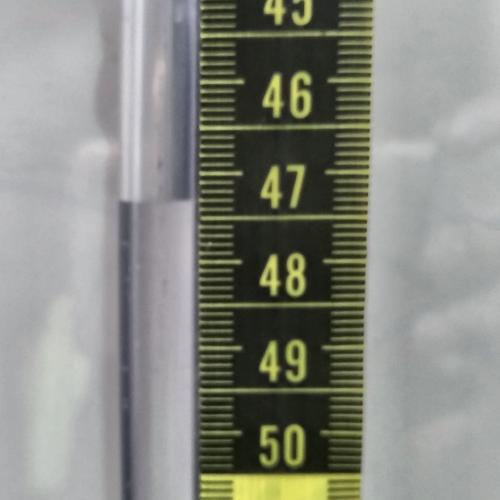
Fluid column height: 47.3 cm